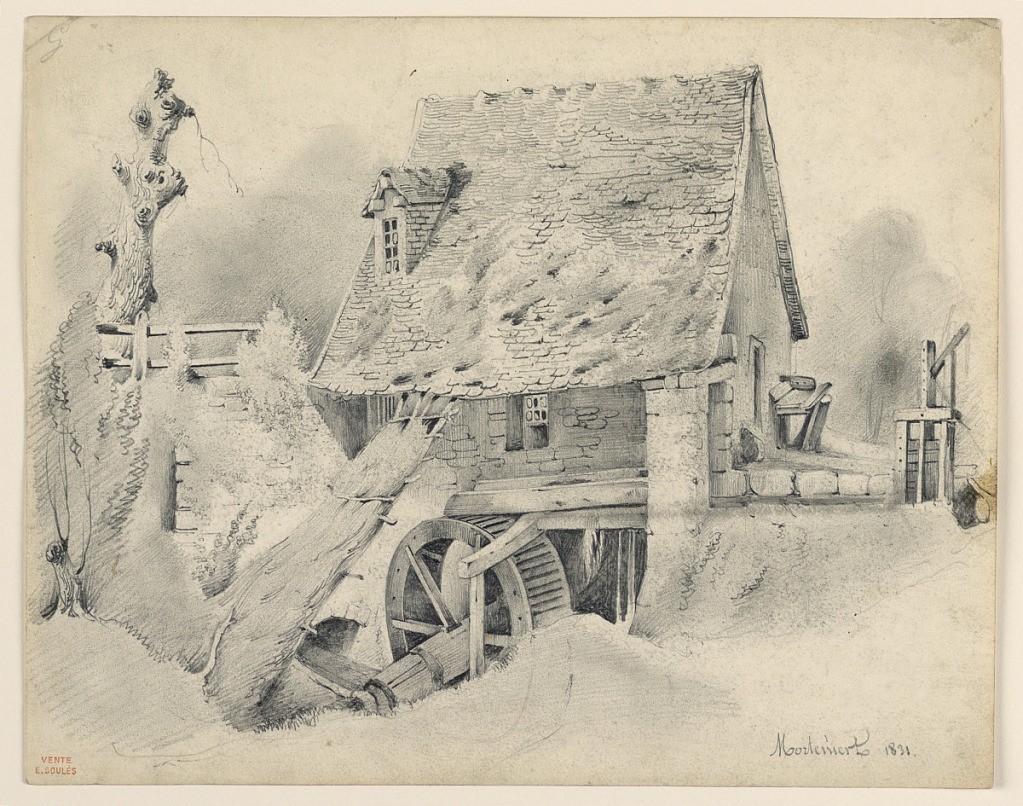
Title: A Watermill, Morteinert
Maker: Eugène Edouard Soulès, French, 1811–1876
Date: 1831
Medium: Graphite on paper
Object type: Drawing
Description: Mill is built over a slope. Written in the lower right corner: Morteinert 1831.